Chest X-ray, PA view. Patient: 40 years old, sex M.
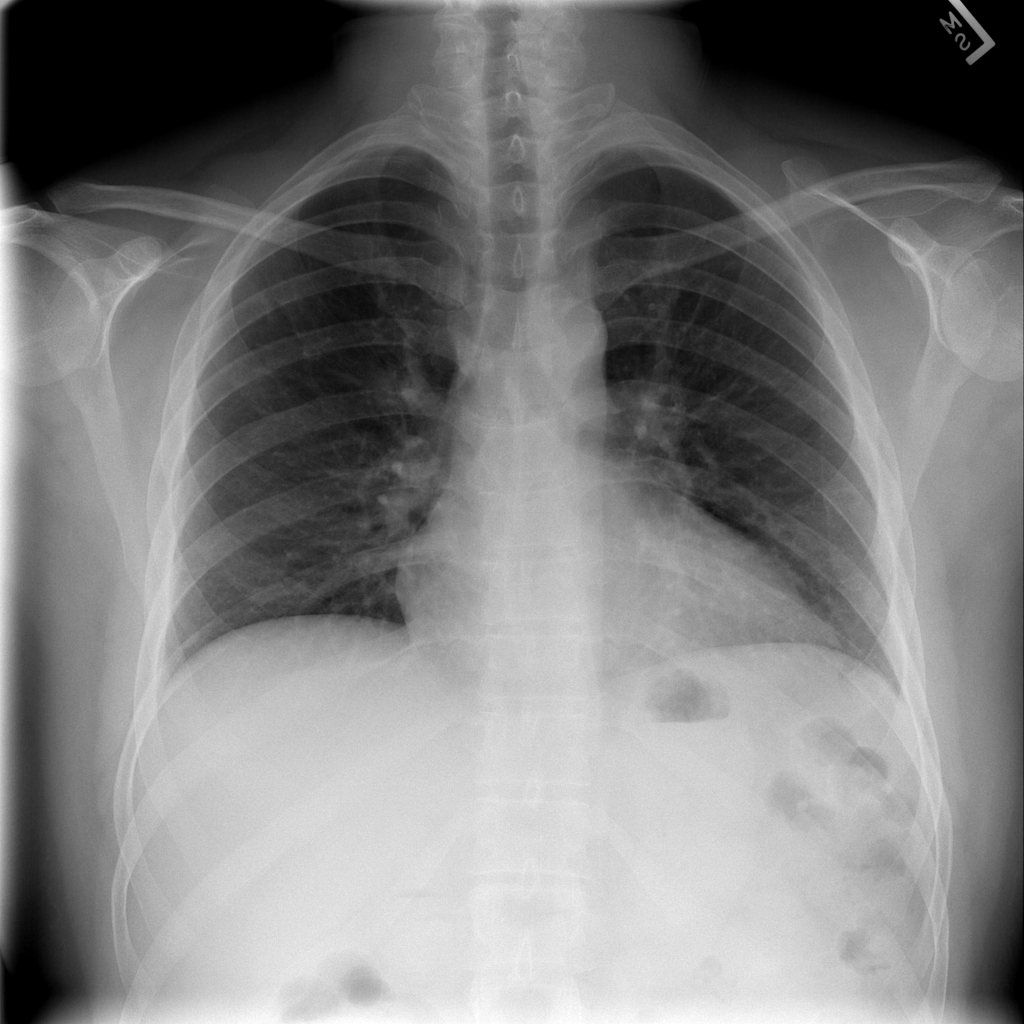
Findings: No Finding